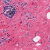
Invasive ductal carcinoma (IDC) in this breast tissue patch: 0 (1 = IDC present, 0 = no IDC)